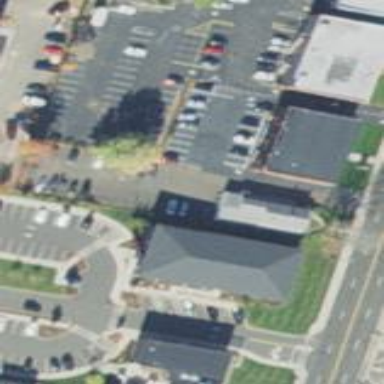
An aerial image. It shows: Parking area.